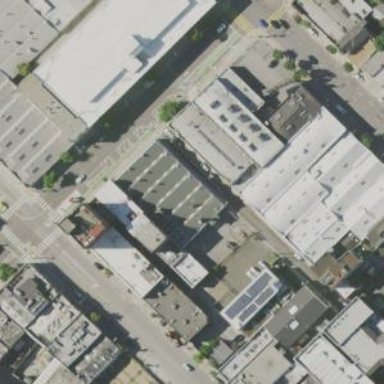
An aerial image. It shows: Car repair shop located in building.